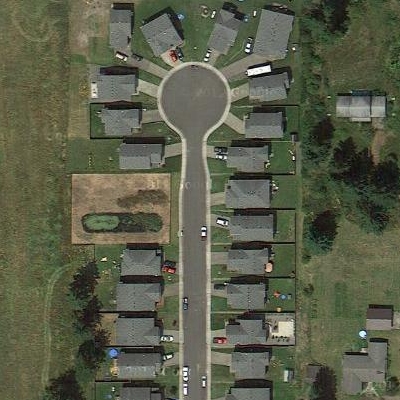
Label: Resident